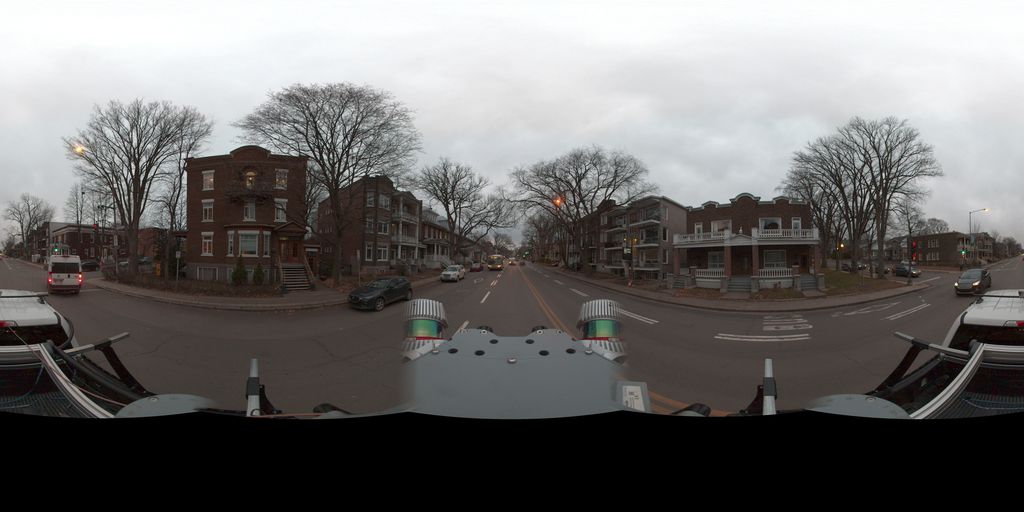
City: quebec_city